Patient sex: F
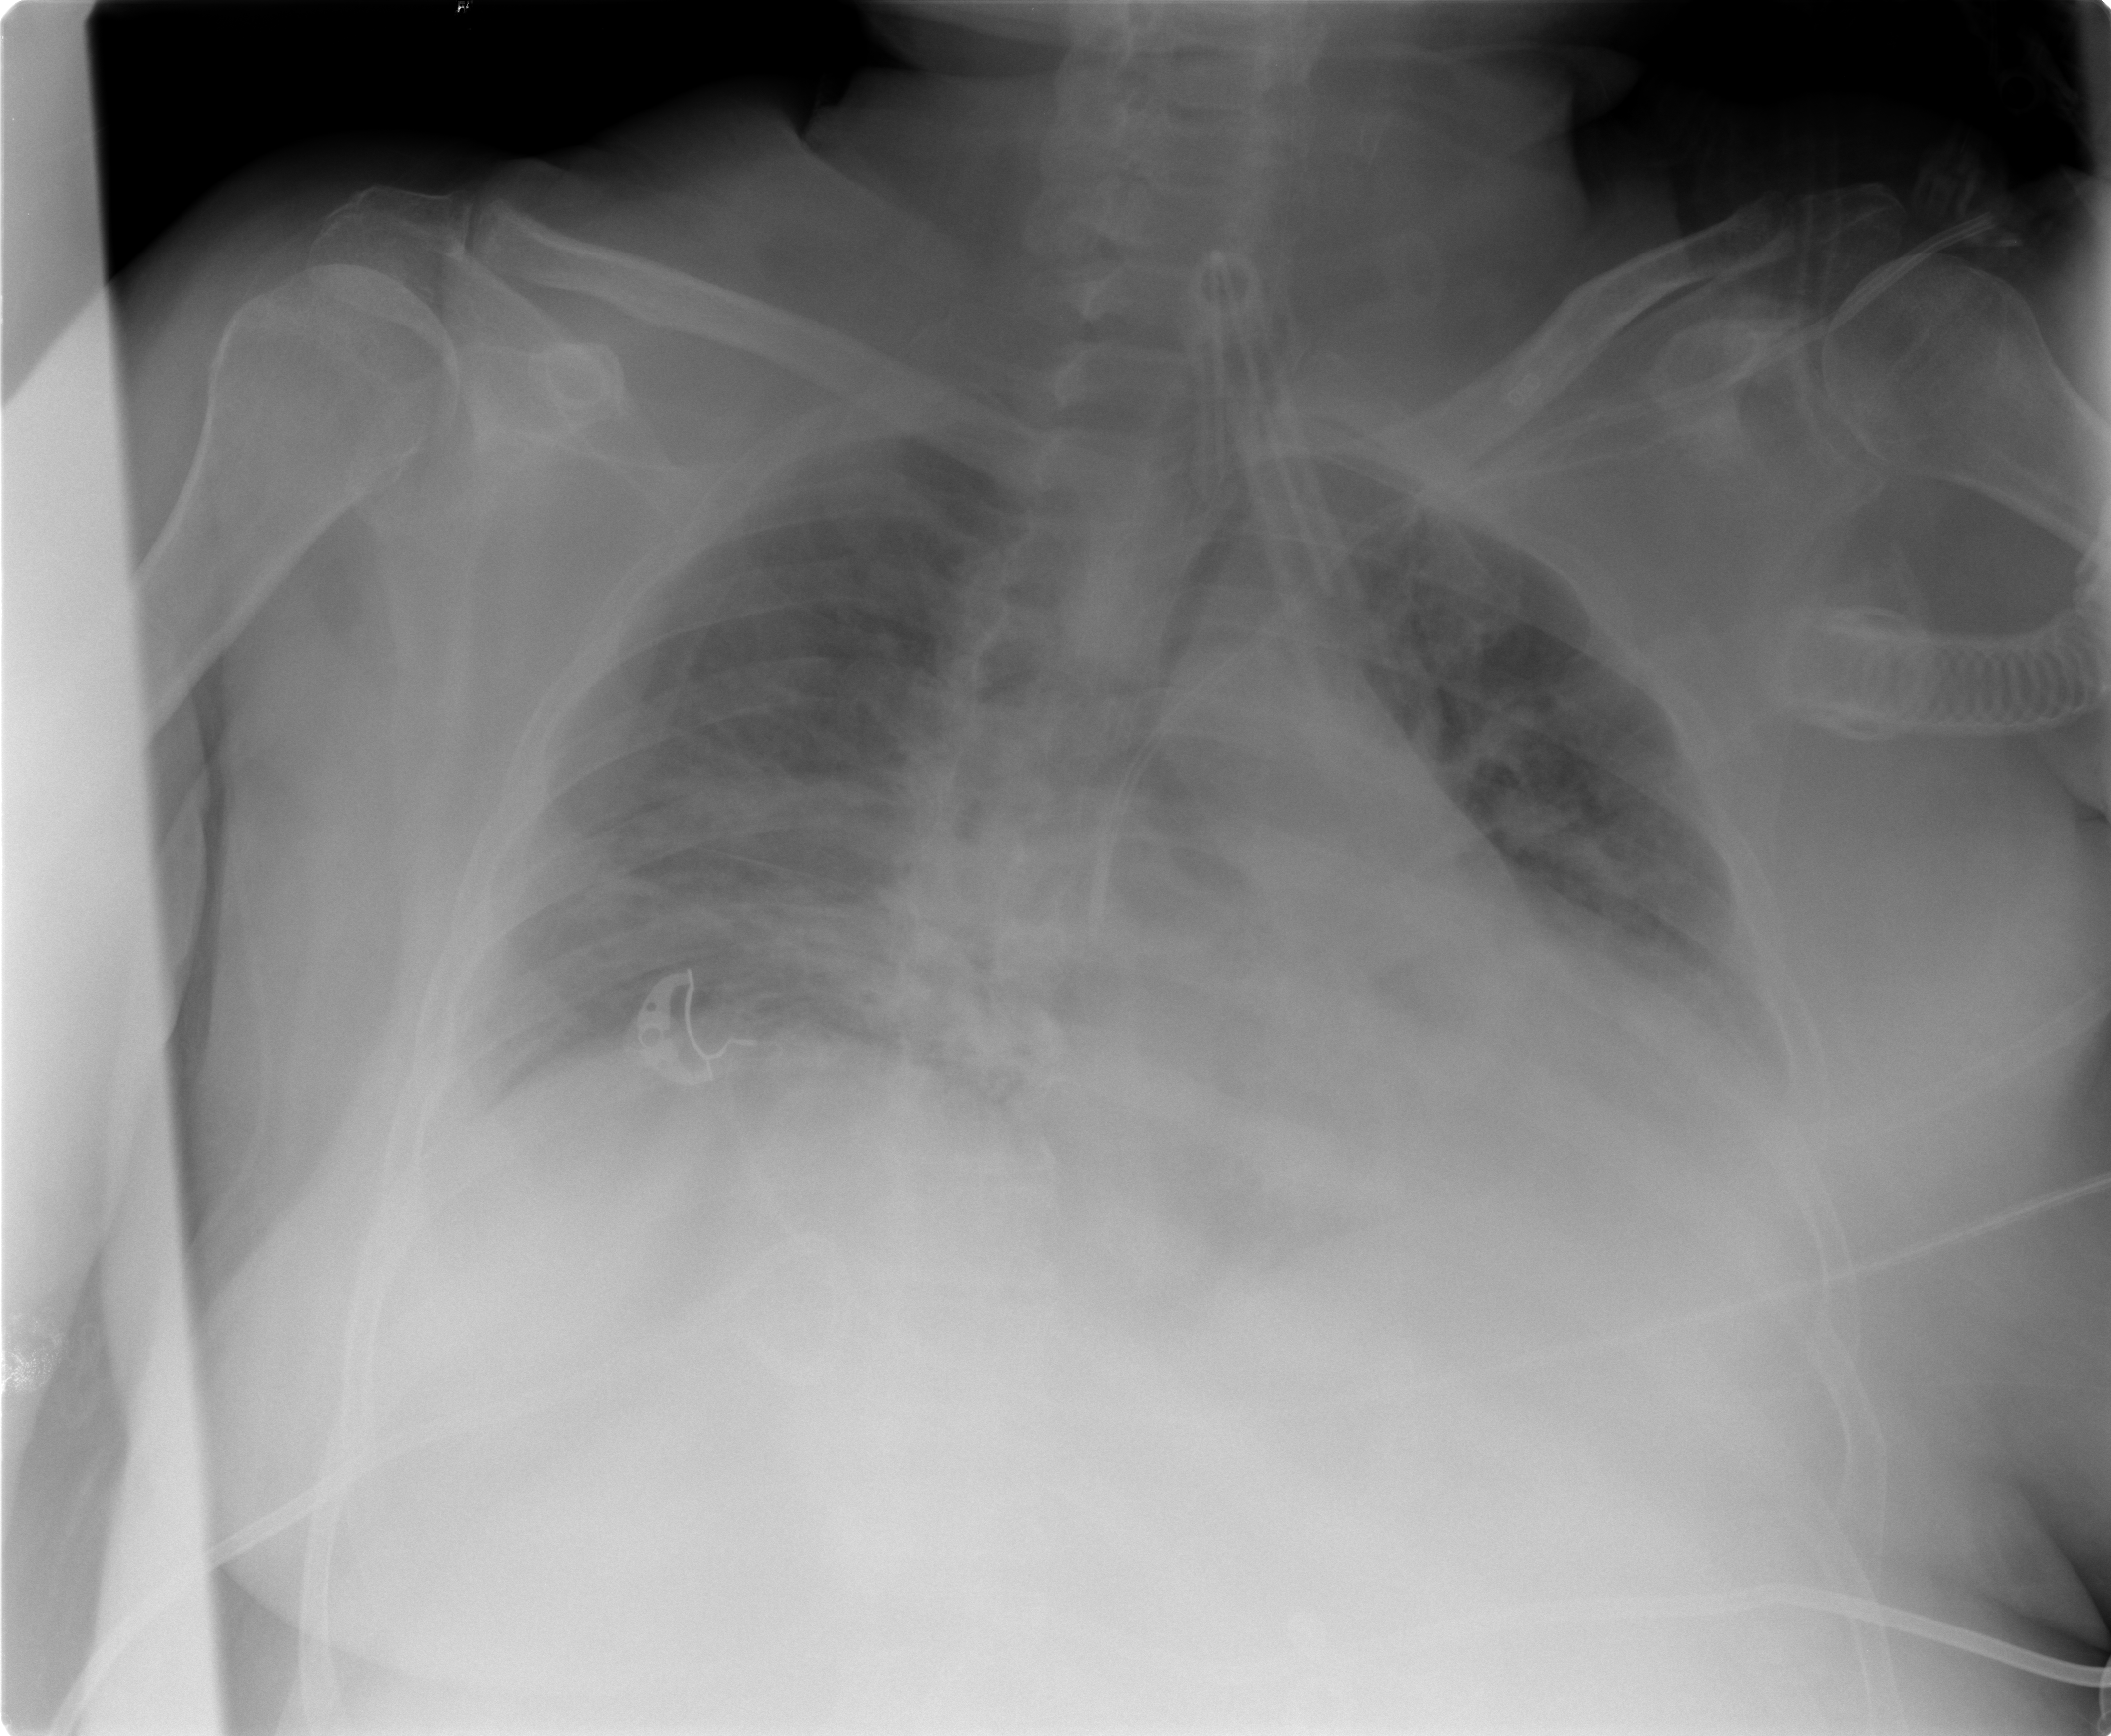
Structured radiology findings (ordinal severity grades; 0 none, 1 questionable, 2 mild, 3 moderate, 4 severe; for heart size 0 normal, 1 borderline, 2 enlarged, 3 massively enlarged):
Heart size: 2
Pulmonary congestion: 3
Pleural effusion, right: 1
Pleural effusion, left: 2
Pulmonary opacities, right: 2
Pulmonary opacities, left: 2
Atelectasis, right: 2
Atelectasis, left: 2